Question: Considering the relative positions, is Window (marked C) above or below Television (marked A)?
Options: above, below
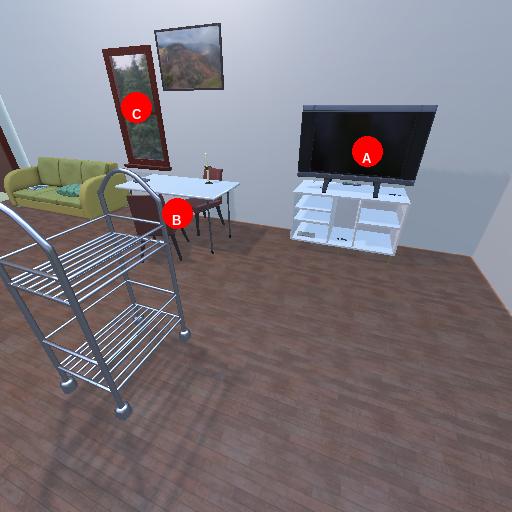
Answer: above